Question: I recently downloaded the Android SDK (Linux, 64-bit version), and created a new AVD. I then launched the emulator from the command line, and watched my device spring to life. I then created a Gmail account, and tried to install a random (WebMD) free app from inside my emulator:

This popup is preventing me from being able to install the app. I don't see the "white shopping bag" icon that it is talking about. Any ideas as to what I have to do to get the app to properly install?
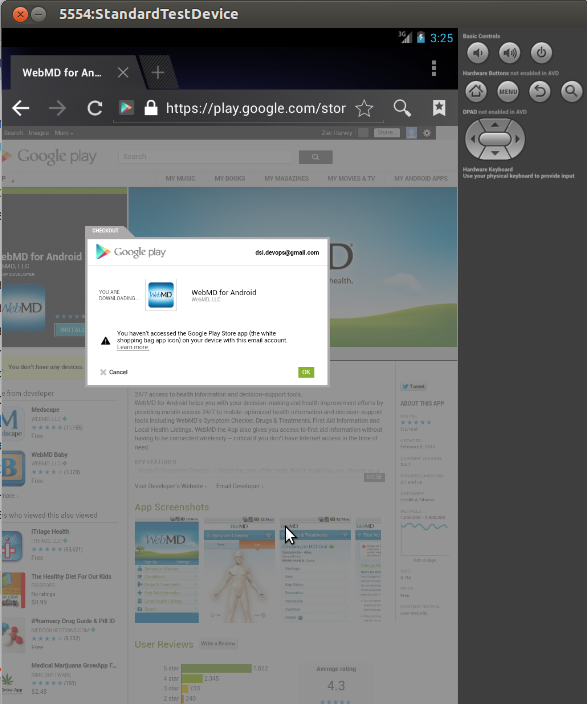
Answer: I believe the popup indicates that you should use the Play Store app, rather than attempting to download from a browser. The Play Store app launch icon is a shopping with a bluish-green arrow.